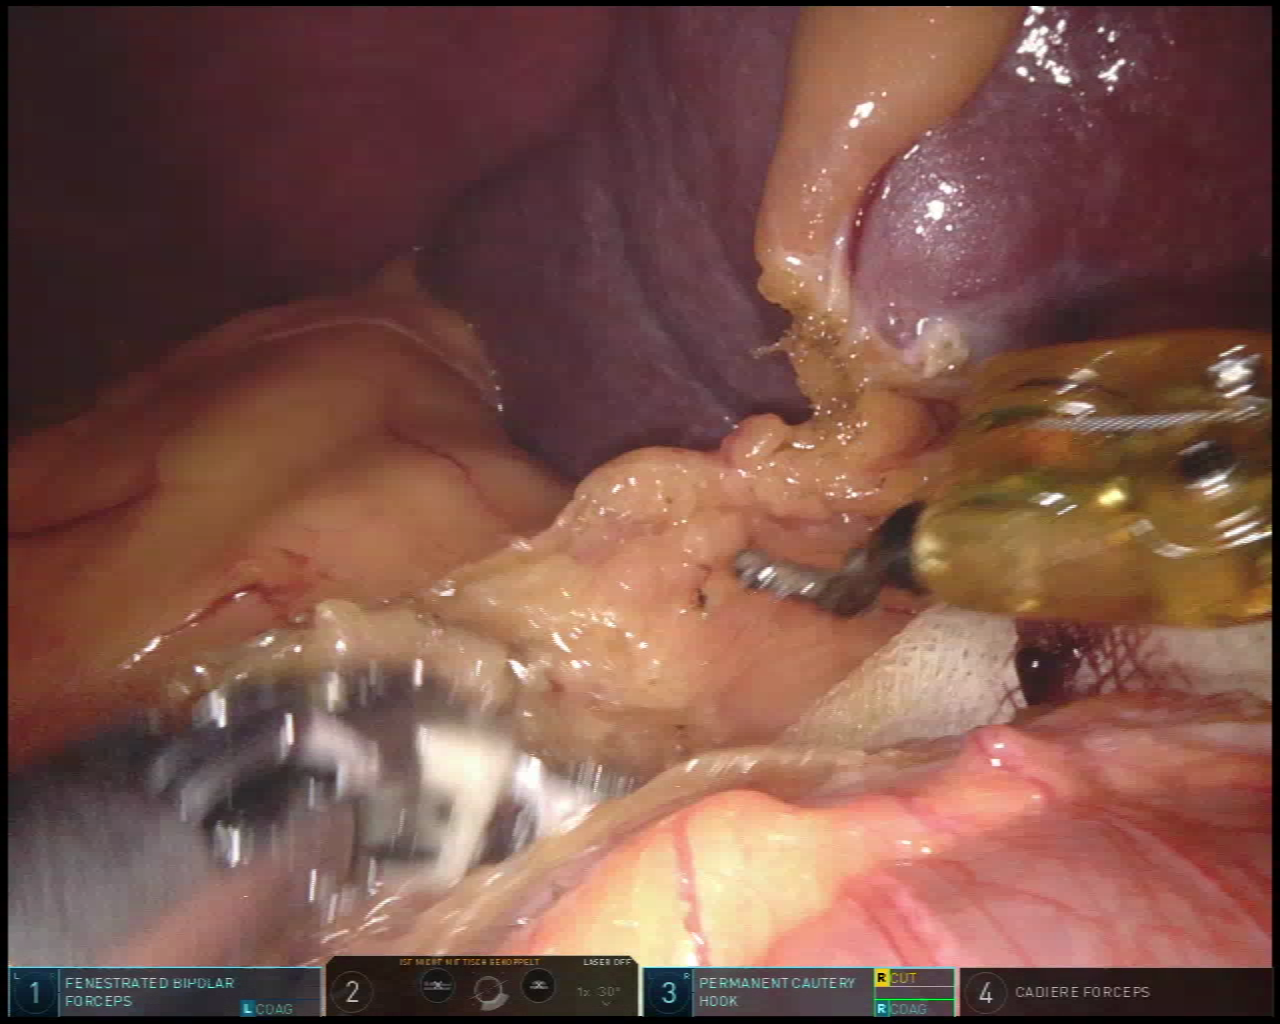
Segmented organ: spleen
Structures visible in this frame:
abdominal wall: yes
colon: yes
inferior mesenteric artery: no
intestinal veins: no
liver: no
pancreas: no
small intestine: no
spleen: yes
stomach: no
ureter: no
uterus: no
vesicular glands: no